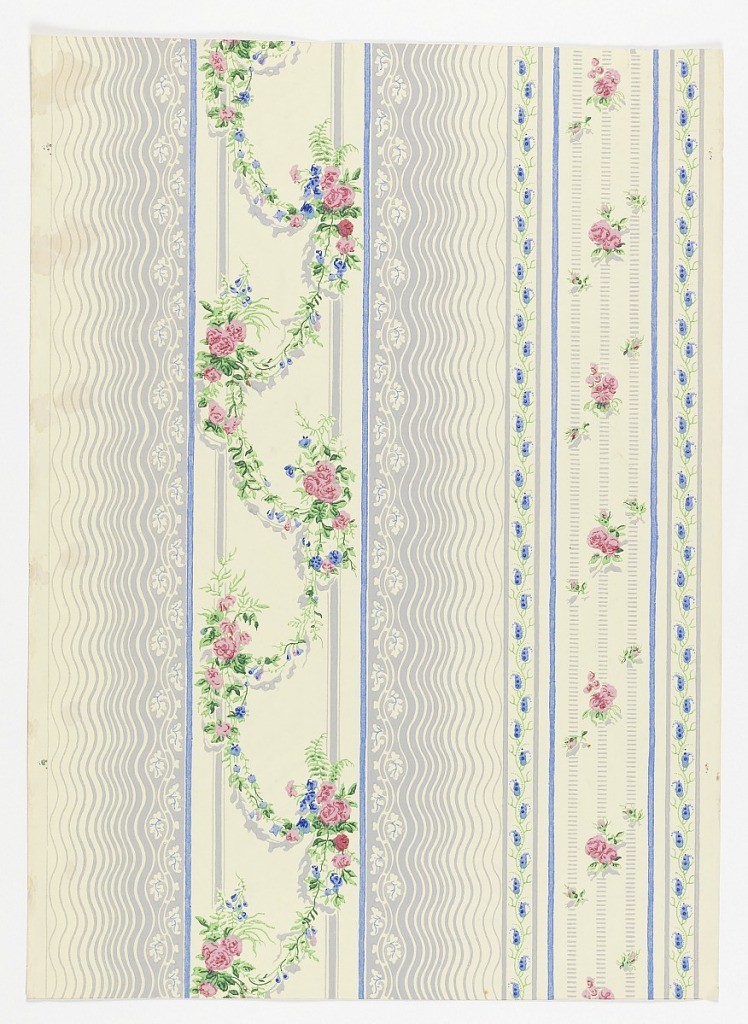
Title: Sidewall
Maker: Zuber & Cie, Rixheim, Alsace, France, founded 1797
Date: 1847–48
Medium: machine-printed on machine-made paper
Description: A floral striped paper. Wide bandings of wavy gray lines alternate with one banding of swagged floral garlands, one of rose sprigs over stripes formed of gray dashes. Blue dots, stripes, leaves, pink flowers, green foliage, on a white ground